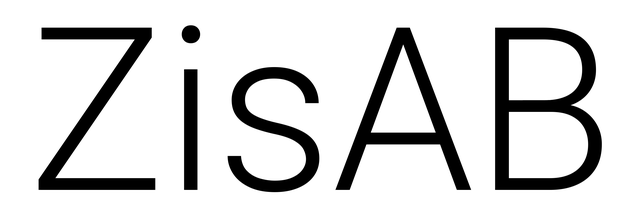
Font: Roboto_Light